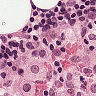
Metastatic tissue present: no